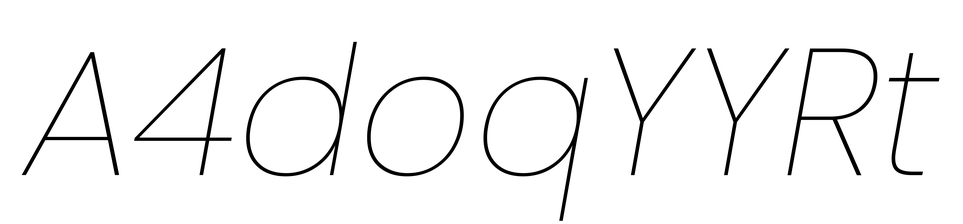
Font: Poppins-ThinItalic